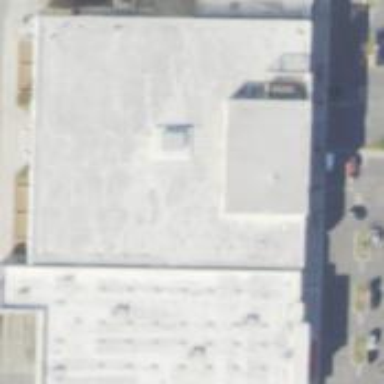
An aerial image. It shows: Department store building.